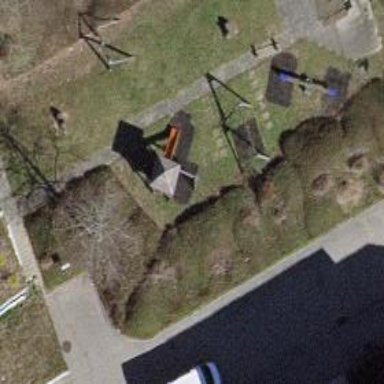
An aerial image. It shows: Playground with various play structures.